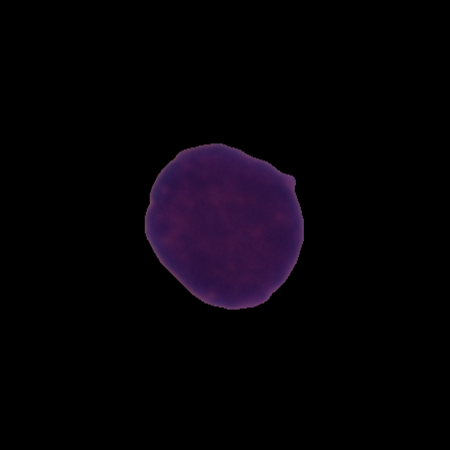
Label: healthy